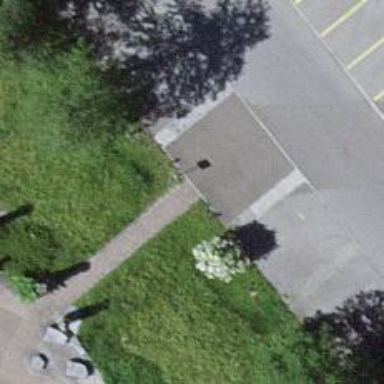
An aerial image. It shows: Sidewalk.